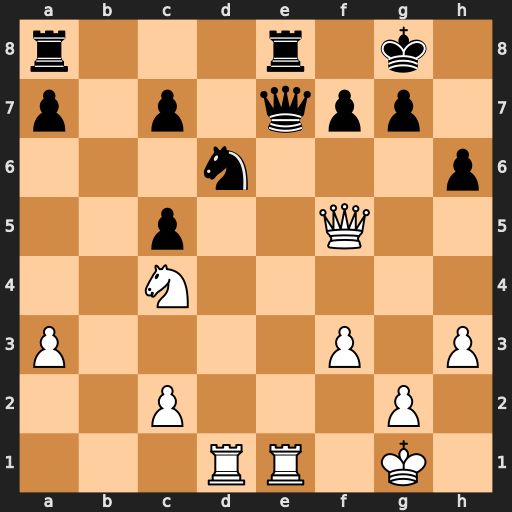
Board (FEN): r3r1k1/p1p1qpp1/3n3p/2p2Q2/2N5/P4P1P/2P3P1/3RR1K1
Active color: w
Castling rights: -
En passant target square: -
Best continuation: Nxd6 Qxe1+ Rxe1 Rxe1+ Kf2